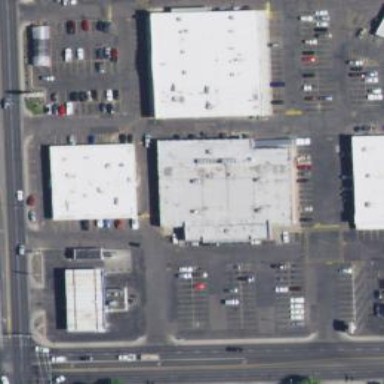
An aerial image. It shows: Commercial building housing variety store.